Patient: sex M, age 65
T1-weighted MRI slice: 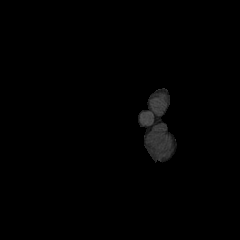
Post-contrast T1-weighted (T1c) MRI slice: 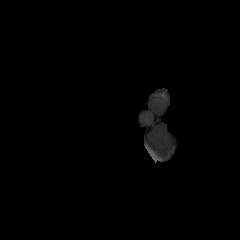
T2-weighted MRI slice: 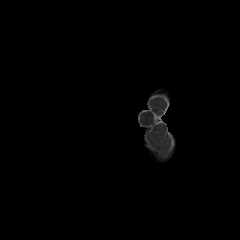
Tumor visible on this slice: no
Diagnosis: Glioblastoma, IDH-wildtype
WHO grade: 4